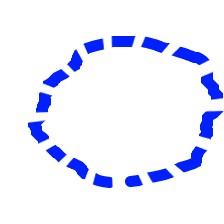
Shape: circle